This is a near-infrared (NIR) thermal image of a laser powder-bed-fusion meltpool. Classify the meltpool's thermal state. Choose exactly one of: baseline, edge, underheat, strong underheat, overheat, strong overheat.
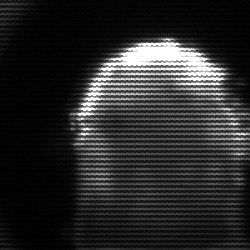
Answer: baseline